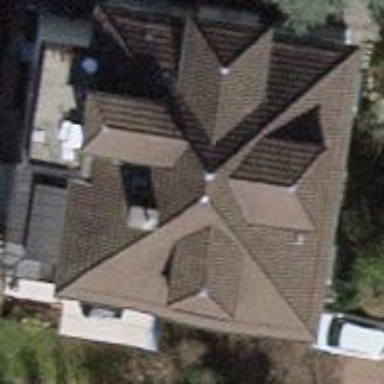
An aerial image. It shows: Apartment building with hipped roof covered in tiles.